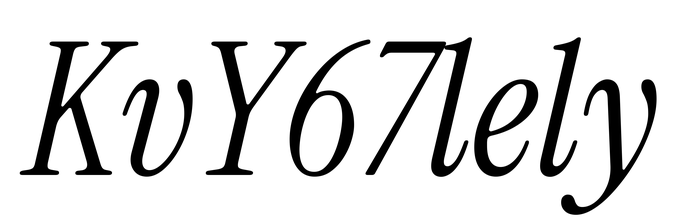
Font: InstrumentSerif-Italic